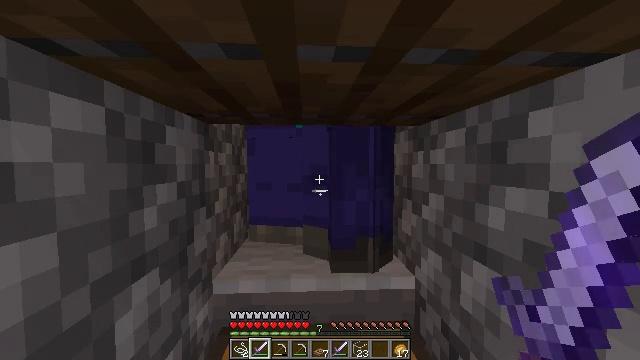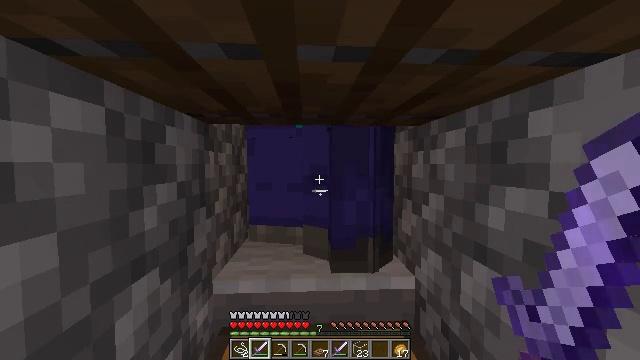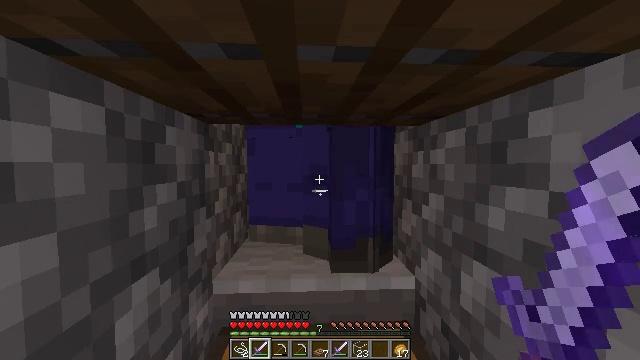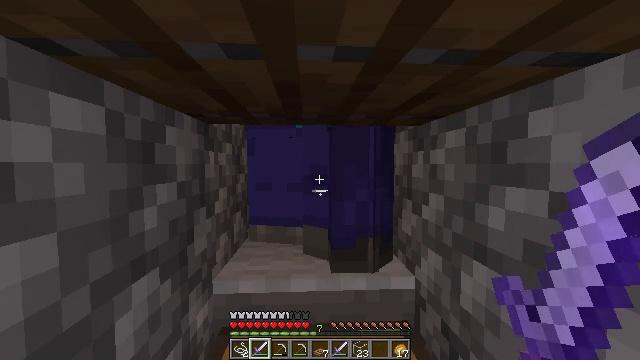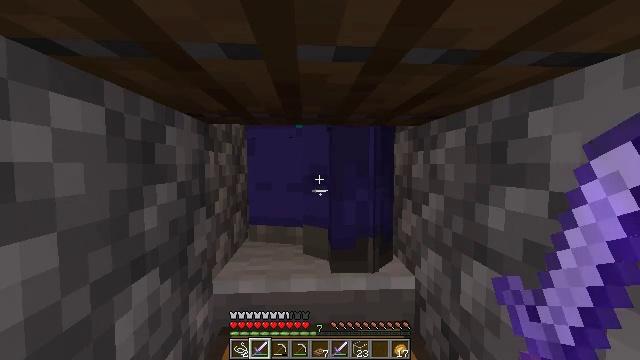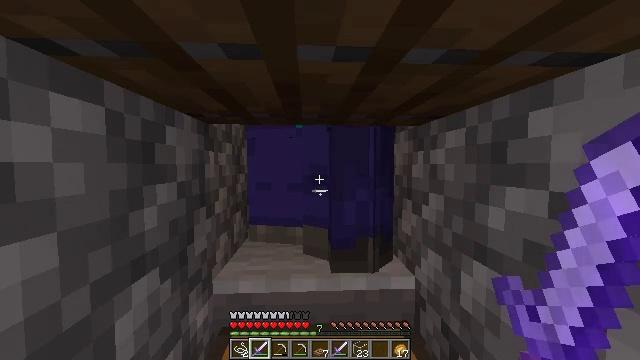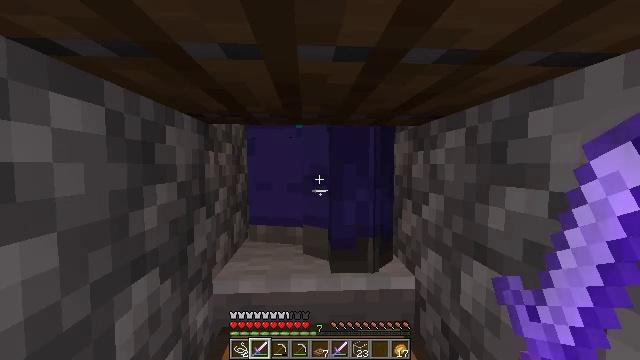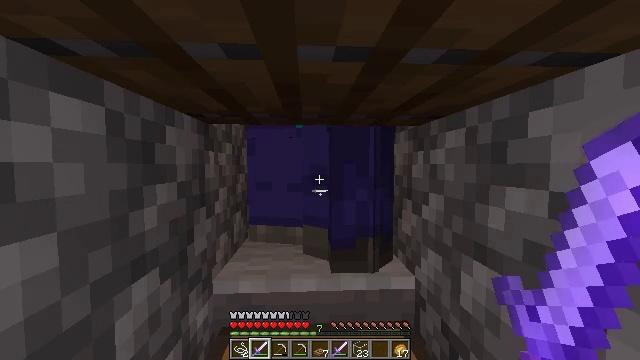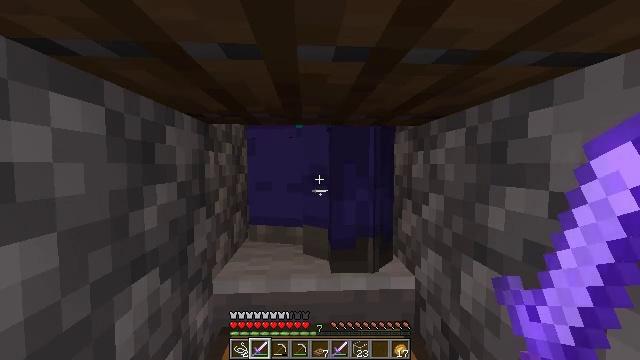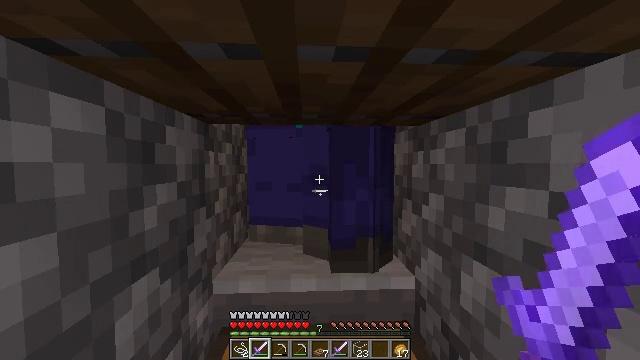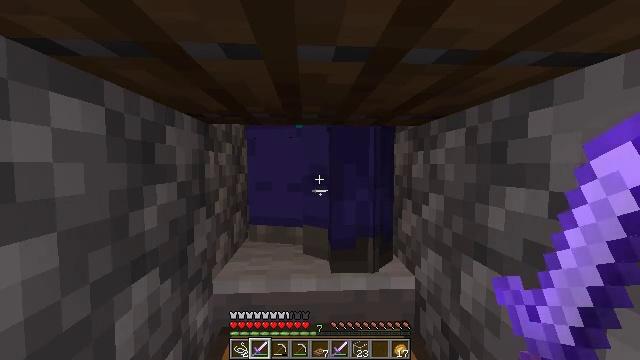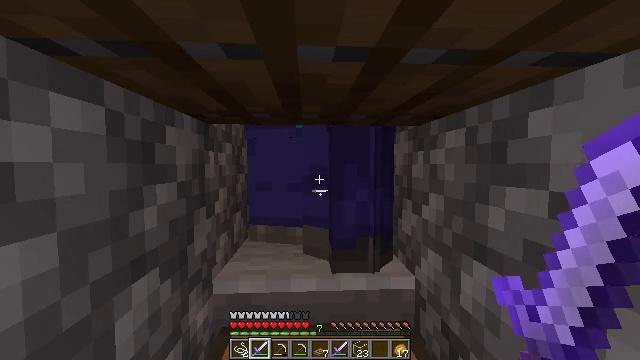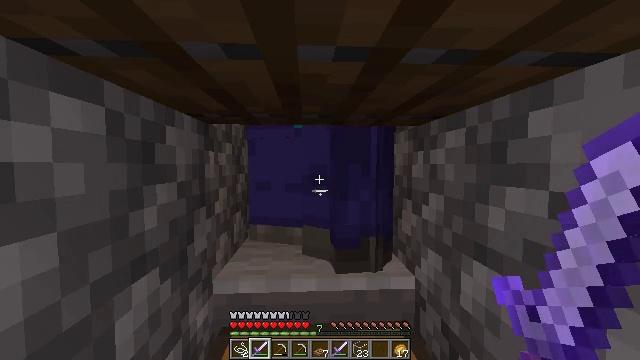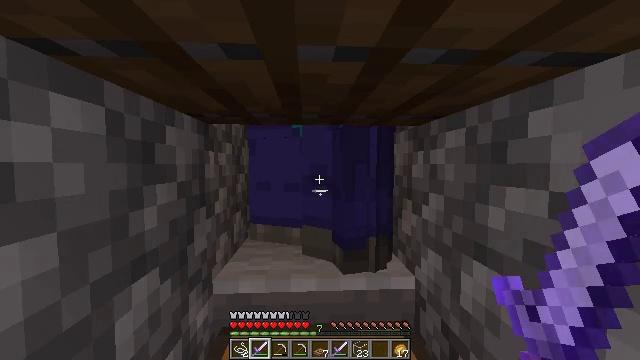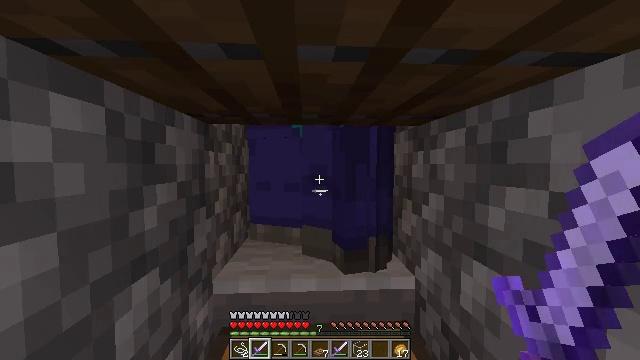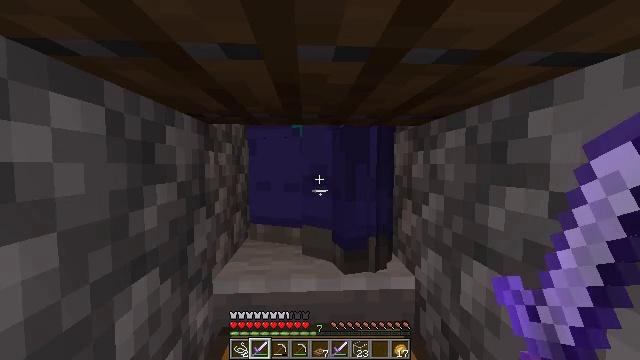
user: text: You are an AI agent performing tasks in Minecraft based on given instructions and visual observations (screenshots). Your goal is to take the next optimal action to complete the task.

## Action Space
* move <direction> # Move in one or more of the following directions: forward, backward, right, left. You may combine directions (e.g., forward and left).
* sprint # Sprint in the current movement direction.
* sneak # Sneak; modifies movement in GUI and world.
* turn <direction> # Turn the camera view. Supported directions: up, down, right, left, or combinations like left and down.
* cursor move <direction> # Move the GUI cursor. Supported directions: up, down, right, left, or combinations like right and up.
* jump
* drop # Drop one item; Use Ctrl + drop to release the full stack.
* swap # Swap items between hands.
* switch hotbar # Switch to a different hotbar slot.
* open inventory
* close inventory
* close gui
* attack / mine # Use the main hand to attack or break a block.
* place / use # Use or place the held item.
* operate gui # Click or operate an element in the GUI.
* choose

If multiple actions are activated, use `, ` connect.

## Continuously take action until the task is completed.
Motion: motion action
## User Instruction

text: Kill mobs.
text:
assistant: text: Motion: no_op
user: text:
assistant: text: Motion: no_op
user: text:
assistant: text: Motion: no_op
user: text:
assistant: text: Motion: no_op
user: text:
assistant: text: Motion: no_op
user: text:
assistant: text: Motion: no_op
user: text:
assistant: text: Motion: no_op
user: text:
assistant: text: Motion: no_op
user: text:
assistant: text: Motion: no_op
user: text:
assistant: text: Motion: no_op
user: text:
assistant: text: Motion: no_op
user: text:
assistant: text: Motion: no_op
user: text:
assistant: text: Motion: no_op
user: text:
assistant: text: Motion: no_op
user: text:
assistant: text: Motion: no_op
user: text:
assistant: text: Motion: no_op
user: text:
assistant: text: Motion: no_op
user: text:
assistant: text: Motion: no_op
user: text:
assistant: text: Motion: no_op
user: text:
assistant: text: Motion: no_op
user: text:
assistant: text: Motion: no_op
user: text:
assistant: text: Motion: no_op
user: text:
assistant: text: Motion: no_op
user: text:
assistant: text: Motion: no_op
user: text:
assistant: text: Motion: no_op
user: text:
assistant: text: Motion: no_op
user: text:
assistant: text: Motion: no_op
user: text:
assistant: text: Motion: no_op
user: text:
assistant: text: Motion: no_op
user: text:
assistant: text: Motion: no_op